Question: I have a little problem with the current format of my negative currency number.
Here's a screenshot resuming my situation.
1. This is how I'm using the StringFormat in my binding. (BTW, I tried only {0:C})
2. As expected
3. The current settings of my computer for the negative currency number 4.
4. The result when I'm running my application

Why the result isn't -0,08 $ ?
Any ideas of how I should proceed?
Thanks for your time.
I tried to resolve the problem with a converter, here's the result :
- 'Thread.CurrentThread.CurrentUICulture''Thread.CurrentThread.CurrentCulture'- 'Convert''CurrentNegativePattern''Thread.CurrentThread.CurrentCulture''return ((double)value).ToString("C2", Thread.CurrentThread.CurrentCulture);''Convert'
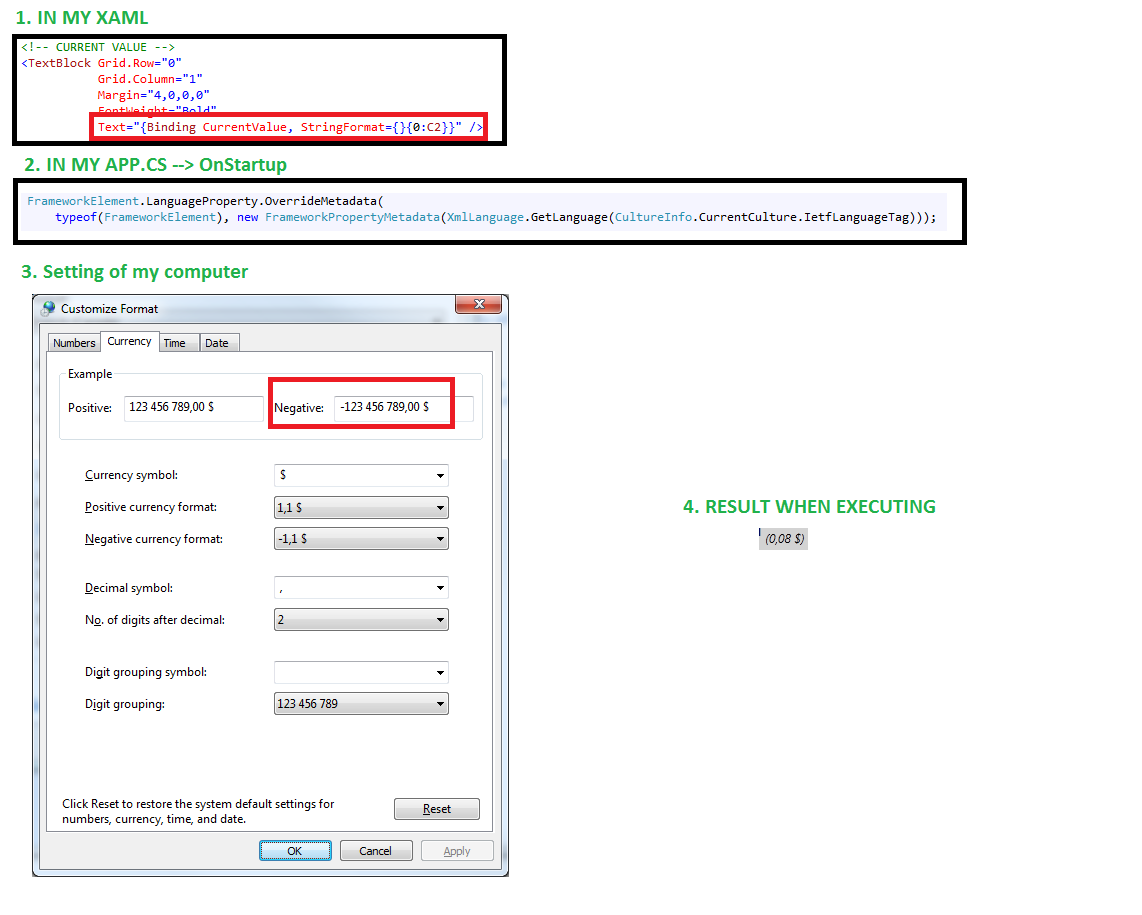
Answer: Try changing the 'CurrentCulture' to 'CurrentUICulture':
'''
FrameworkElement.LanguageProperty.OverrideMetadata(
typeof(FrameworkElement),
new FrameworkPropertyMetadata(XmlLanguage.GetLanguage(CultureInfo.CurrentUICulture.IetfLanguageTag))
);
'''
Please note though that this may not use your regional settings. The 'CultureInfo' object does describe your regional settings, but what you're doing with the 'IetfLanguageTag' is extracting that to a specific culture. That culture does not have the adjustments you've made to your regional settings.
Alternatively, you can have a look at the 'ConvertCulture' option of the binding. This actually does take a 'CultureInfo'.